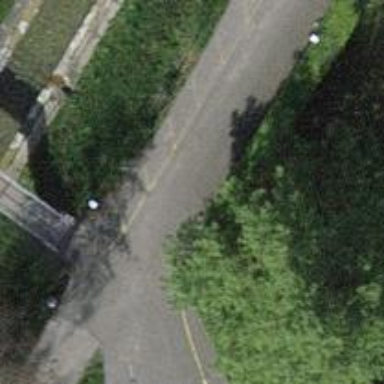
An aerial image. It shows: Asphalt footpath with unmarked crossing.